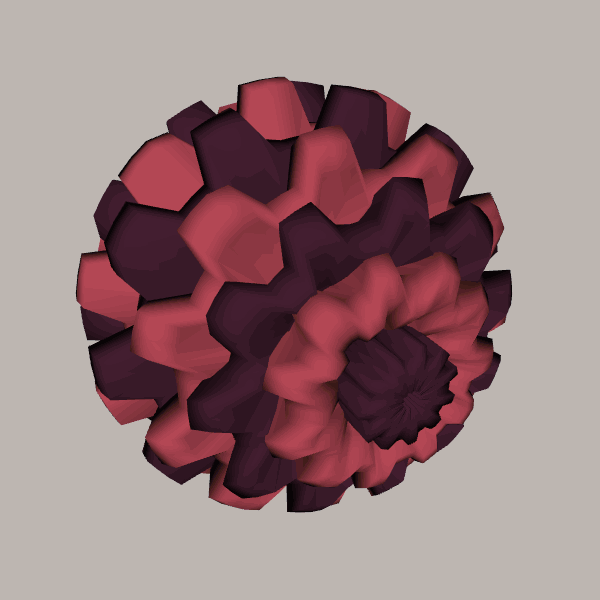
Background: light